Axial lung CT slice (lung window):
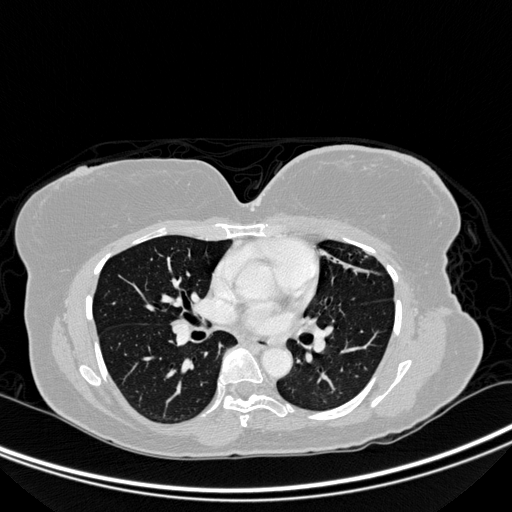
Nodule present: no